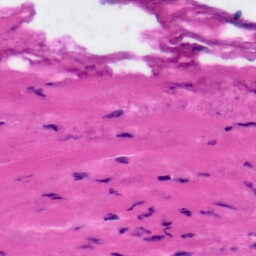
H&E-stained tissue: Tonsil